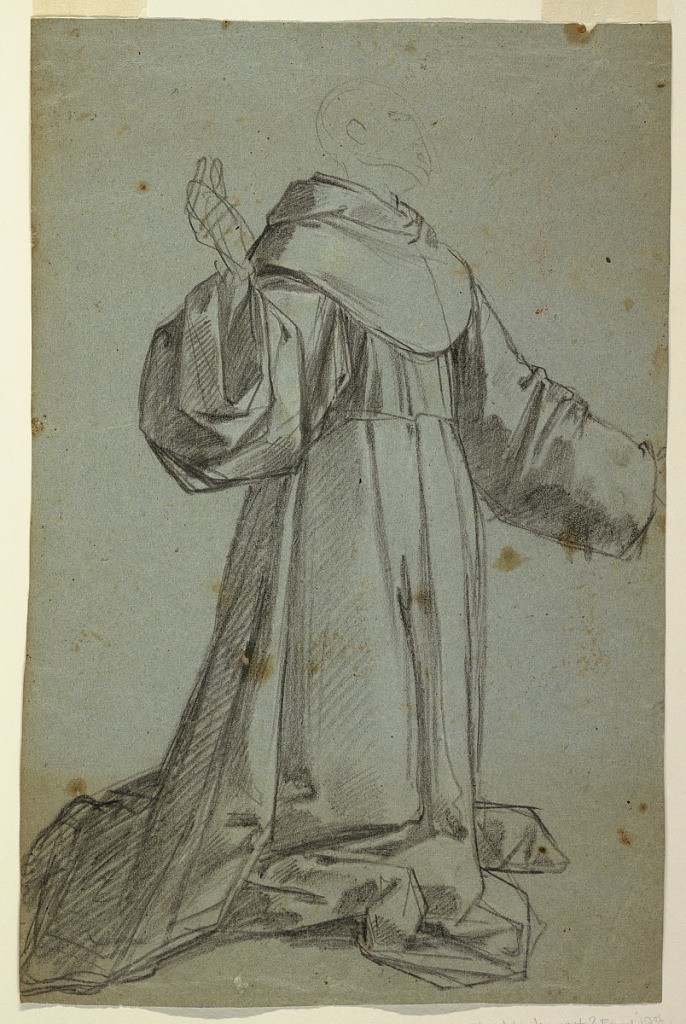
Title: Sheet with Sketch of a Monk
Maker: Felice Giani, Italian, 1758–1823
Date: mid-18th–early 19th century
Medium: Black chalk, brush and gouache on blue laid paper
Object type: Drawing
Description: Horizontal rectangle illustrating two sketches of a monk.